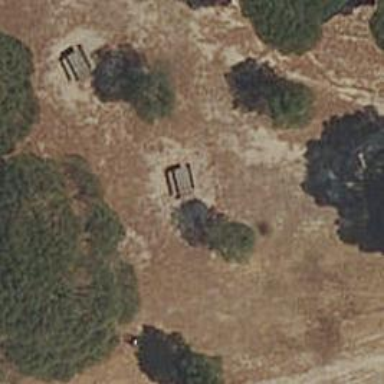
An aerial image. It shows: Picnic table located in leisure land area.